Brain MRI, t1w sequence, axial 2D slice.
Patient: age 29, sex F, weight 95 kg, height 1.95 m
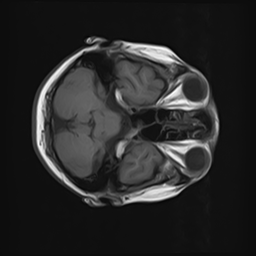